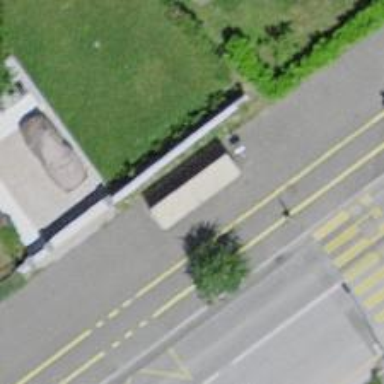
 serving as platform for public transportation."